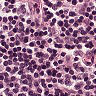
Metastatic tissue present: no